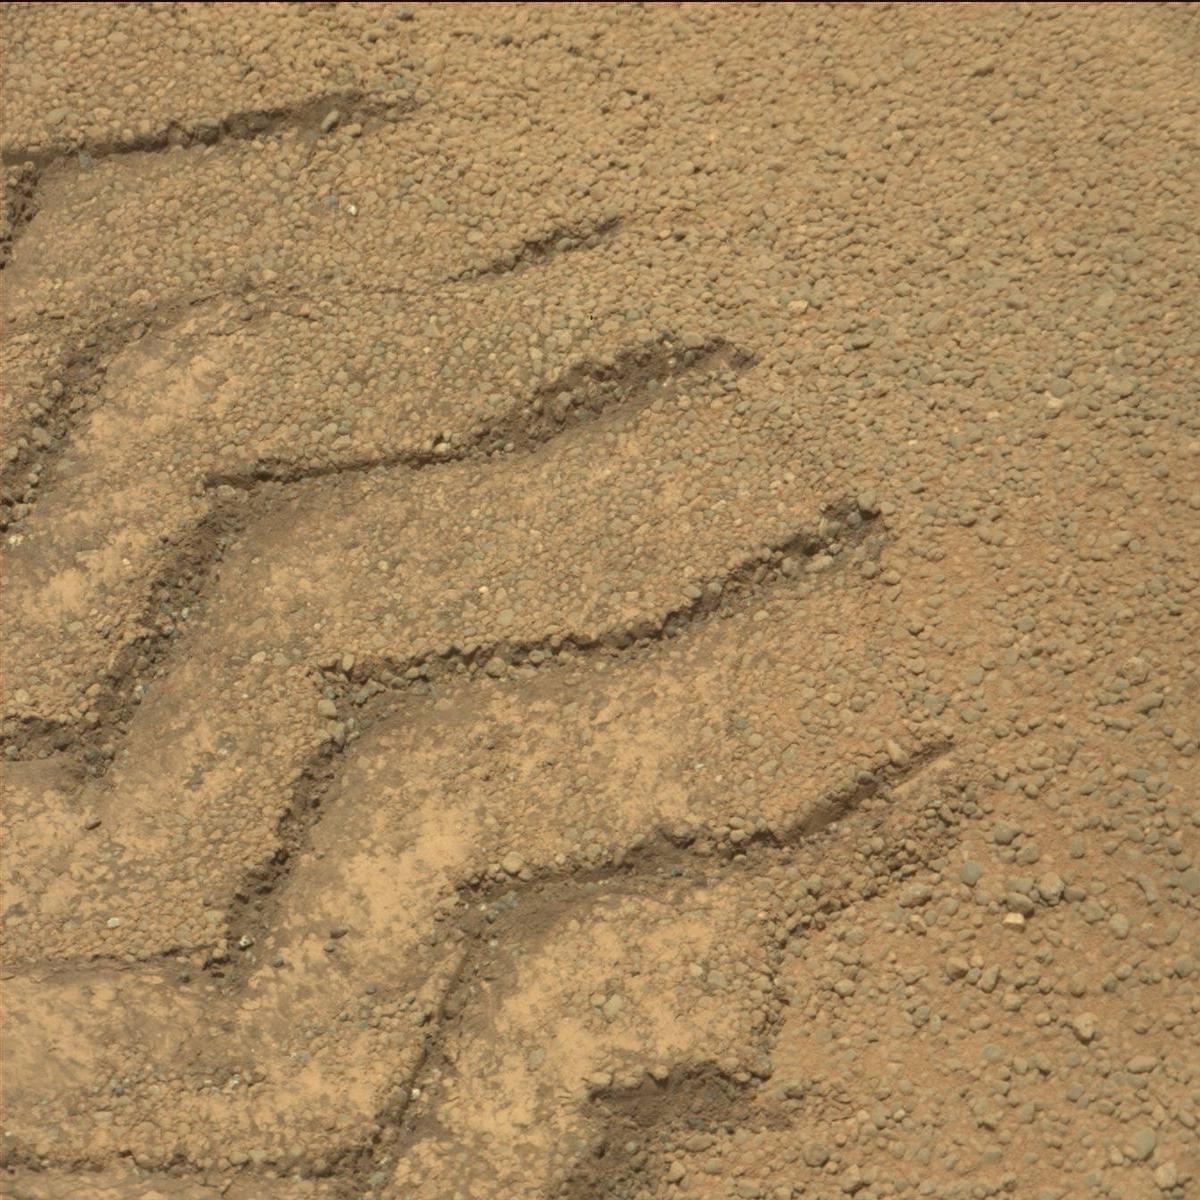
Terrain classes present: Bedrock, Rock, Sand / Soil, Track